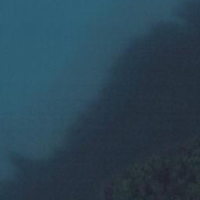
EUNIS habitat code: 14
Species observed at this site:
Orchis mascula